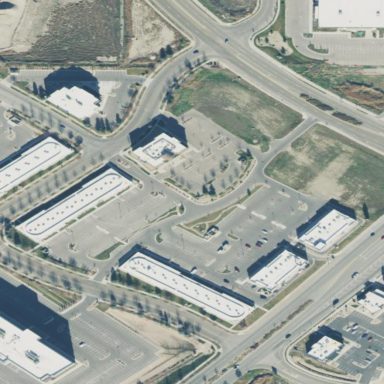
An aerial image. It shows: Commercial area.